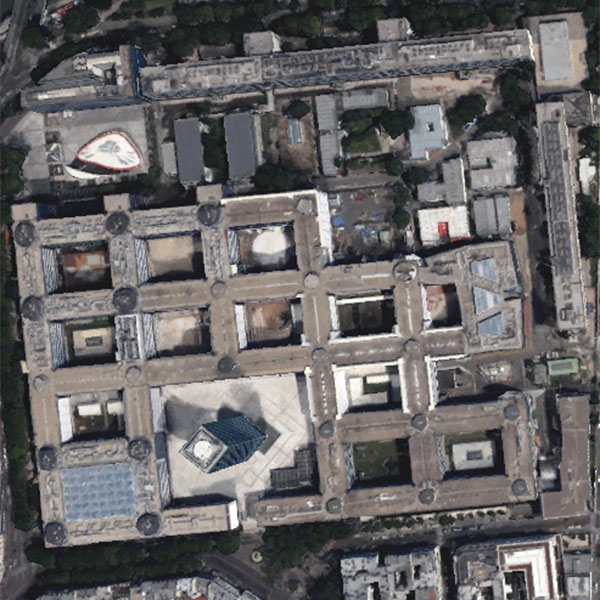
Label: School